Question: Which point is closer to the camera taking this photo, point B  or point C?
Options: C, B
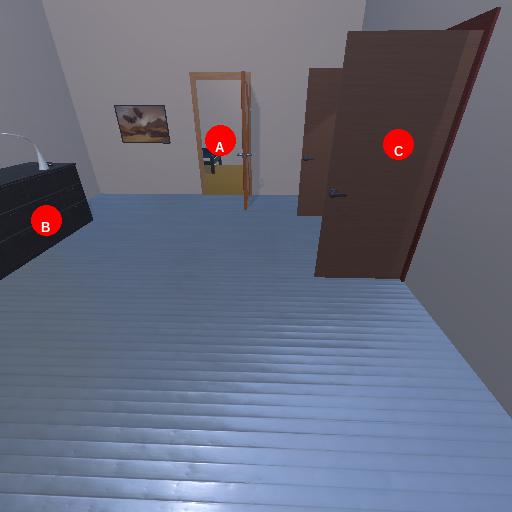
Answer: C